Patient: sex M, age 64
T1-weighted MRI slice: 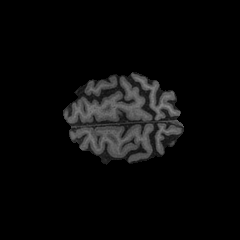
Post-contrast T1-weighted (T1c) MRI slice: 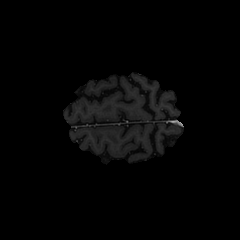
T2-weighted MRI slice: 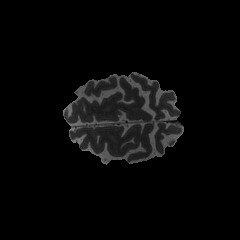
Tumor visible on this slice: no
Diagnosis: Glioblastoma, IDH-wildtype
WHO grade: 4